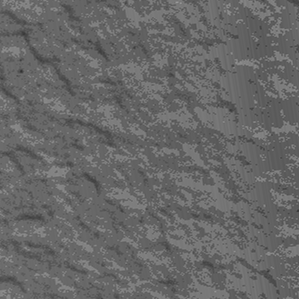
Label: frost